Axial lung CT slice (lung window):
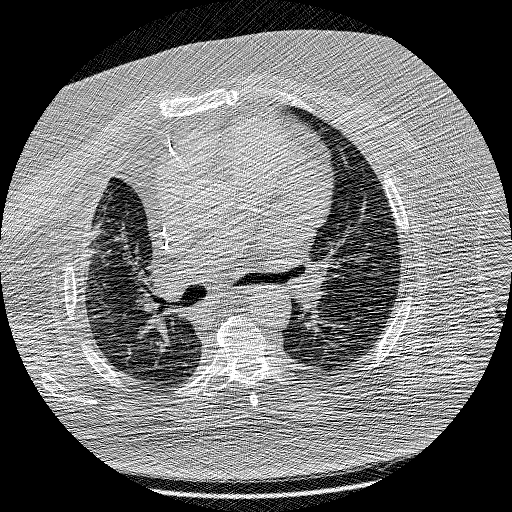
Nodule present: no